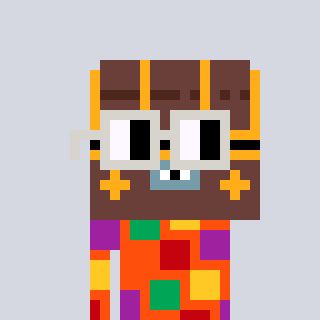
a pixel art character with square light gray glasses, a treasure chest-shaped head and a orange-colored body on a cool background